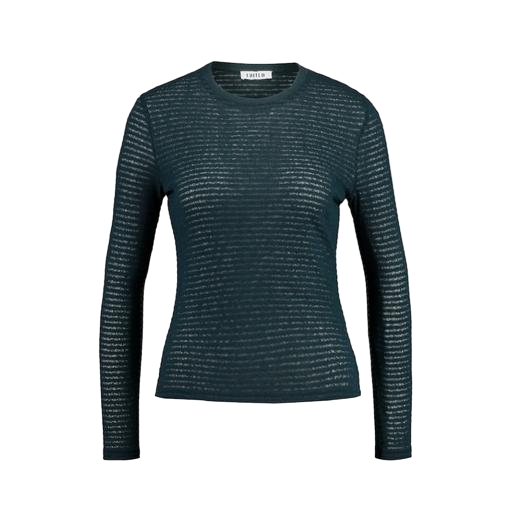
green women's striped long-sleeve t-shirt, long-sleeve top, blue mesh top horizontal stripe texture, white background